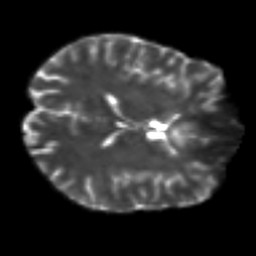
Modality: T2w
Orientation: axial
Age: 25
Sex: male
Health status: healthy
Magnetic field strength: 3 T
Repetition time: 8.4 s
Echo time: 0.0926 s